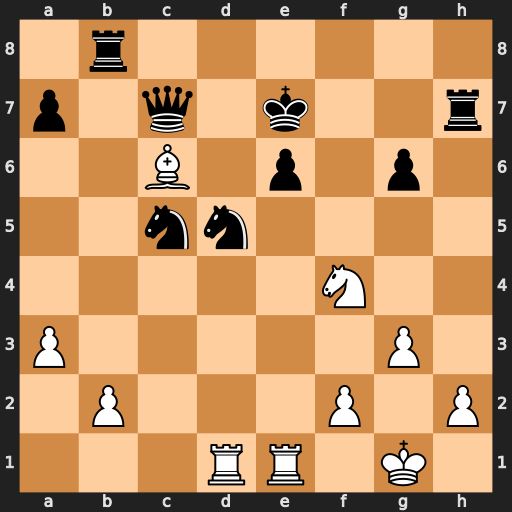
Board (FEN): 1r6/p1q1k2r/2B1p1p1/2nn4/5N2/P5P1/1P3P1P/3RR1K1
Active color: w
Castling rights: -
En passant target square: -
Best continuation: Nxd5+ Kf8 Nxc7